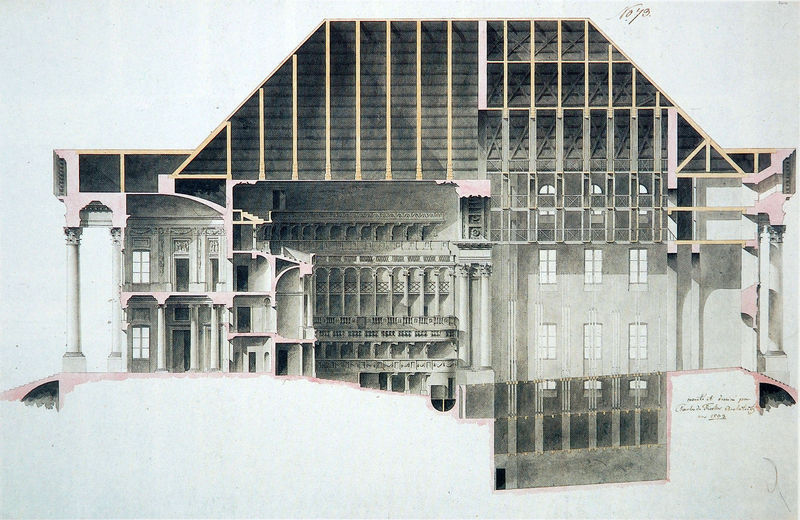
Titel: Oper in Wien, Längsschnitt
Künstler: Carl von Fischer
Standort: München
Institution: Architektursammlung der Technischen Universität
Schlagwörter: dunkel, schatten, weiß, gelb, fenster, grau, hell, holz, licht, orange, raum, schwarz, skizze, stützen, säule, säulen, tür, zeichnung, zimmer, dach, gebäude, haus, rose, rot, wand, architektur, stein, signatur, kirche, innen, bühne, theater, rosa, dachziegel, balkon, schrift, papier, modell, bogen, türen, studie, mauer, grafik, linien, latten, türe, signiert, saal, rundbogen, kuppel, flut, treppe, treppen, inschrift, balken, geländer, innenansicht, model, tor, galerie, halle, anbau, foto, fotografie, bögen, wände, eingang, keller, laviert, arkade, loggia, gewölbe, offen, rechteck, beton, schnitt, schwarzweiß, text, beschriftung, dachstuhl, räume, entwurf, arkaden, kapitelle, kapitell, gemäuer, gesims, mauern, walmdach, rundbögen, treppenhaus, konstruktion, sparren, etagen, geschosse, plan, tempel, stockwerke, streben, querschnitt, bau, dachboden, geschoss, gebälk, pfetten, konstruktionszeichnung, aufriss, etage, architekturzeichnung, architekt, srchitektur, fundament, durchschnitt, längsschnitt, aufschnitt, ausf, dachfirst, dachstugl, neubau, reithalle, rofen, schnitte, stochwerke, tiefbau, untergeschoss, vergleich, foyer, unterteilung, innensnsicht, dachastuhl